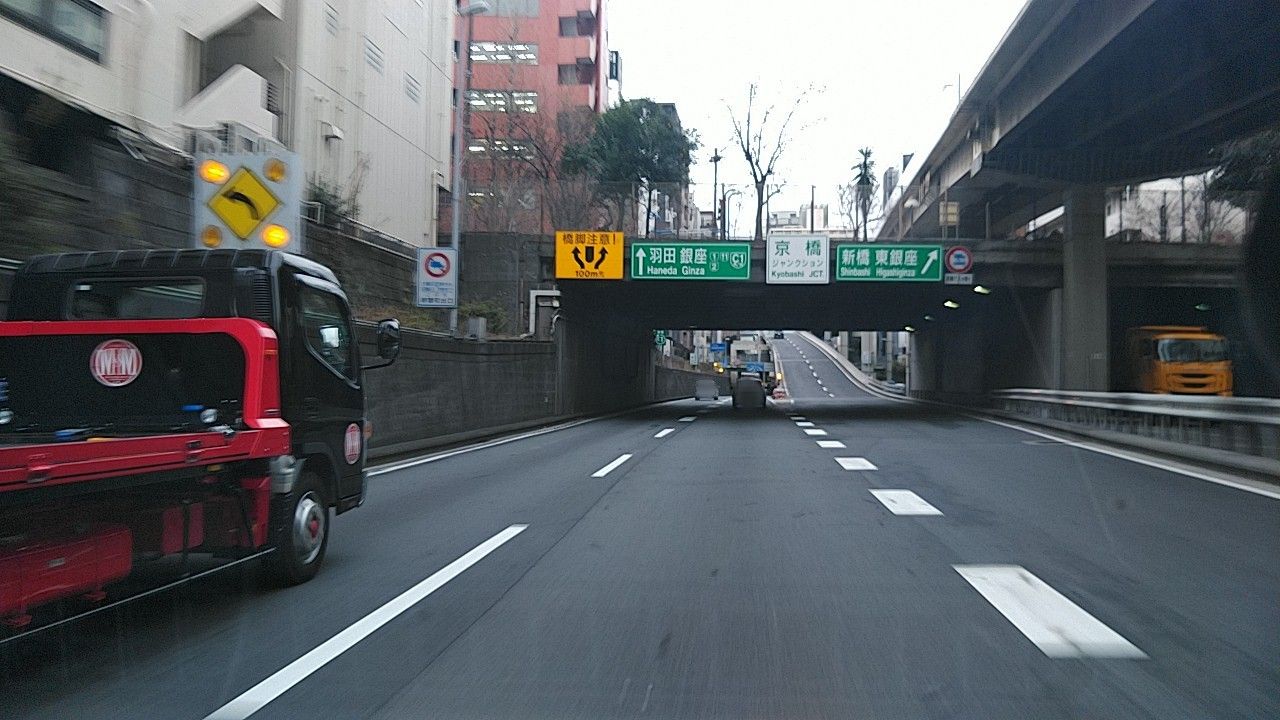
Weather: clear
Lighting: day
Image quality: good
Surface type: driving surface
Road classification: unclassified
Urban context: urban centre
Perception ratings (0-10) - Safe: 2.02, Lively: 4.76, Beautiful: 3.14, Boring: 4.46, Depressing: 2.23, Wealthy: 4.32